Question: I'm trying to add a custom font to my text, but the problem is that the text appears with vertical stripes over it. They aren't in the font and the problem seems to appear only on some Android devices.
This is my TextView
'''
<TextView
android:id="@+id/header"
android:layout_width="fill_parent"
android:layout_height="wrap_content"
android:gravity="center_horizontal"
android:layout_marginTop="4dip"
android:layout_marginBottom="4dip"
android:textColor="#00fff0"
android:textSize="14sp"
android:text="Header"/>
'''
and I set the typeface as follows in the onCreate() function
'''
((TextView) findViewById(R.id.header)).setTypeface(Typeface.createFromAsset(this.getAssets(), "bitbold2.ttf"));
'''
The same problem appears also when drawing text on a canvas when initialized like this:
'''
Typeface bitNanoFont = Typeface.createFromAsset(asset, "bitbold2.ttf");
Paint textPaint = new Paint();
textPaint.setARGB(255, 0, 255, 240);
textPaint.setTextSize(24);
textPaint.setTypeface(bitNanoFont);
'''
And drawn like this:
'''
canvas.drawText("Text", 320, 50, textPaint);
'''
The resulting text looks like this (TextView):

Image has been scaled upwards and the background is colorful because this image has been taken directly from the application.
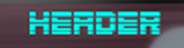
Answer: This isn't a perfect solution, but I was able to fix the vertical gaps by applying fake bold to the text. This means that Android adds some extra strokes to the letters and thus draws over the gaps.
On TextView
'''
Typeface font = Typeface.createFromAsset(asset, "bitbold2.ttf");
TextView tw = (TextView) findViewById(R.id.header);
tw.setTypeface(font);
tw.setPaintFlags(Paint.FAKE_BOLD_TEXT_FLAG);
'''
and on Canvas
'''
Typeface font = Typeface.createFromAsset(asset, "bitbold2.ttf");
Paint paint = new Paint();
paint.setTypeface(font);
paint.setFakeBoldText(true);
'''